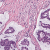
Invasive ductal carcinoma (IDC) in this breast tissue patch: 1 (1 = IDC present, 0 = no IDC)